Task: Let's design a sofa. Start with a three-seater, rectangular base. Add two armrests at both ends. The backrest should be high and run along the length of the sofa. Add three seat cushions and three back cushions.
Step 262:
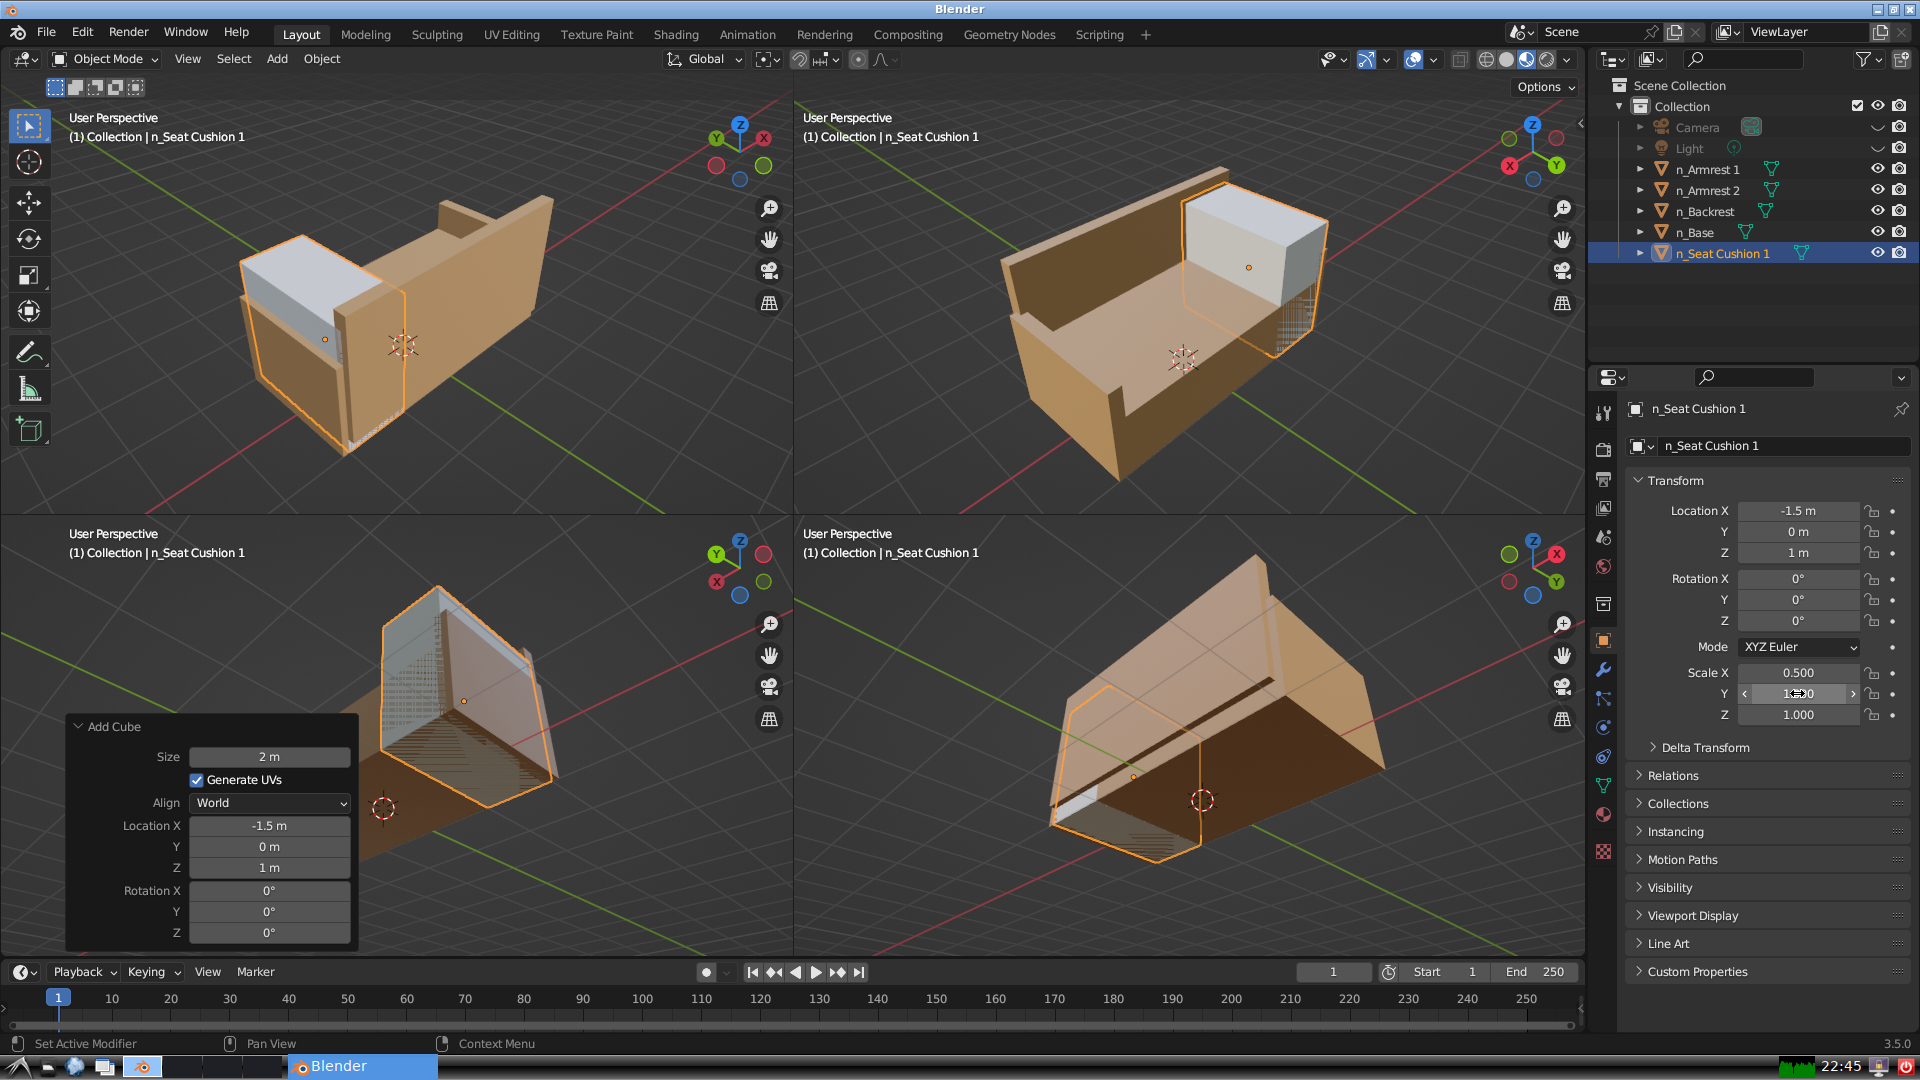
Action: click: no